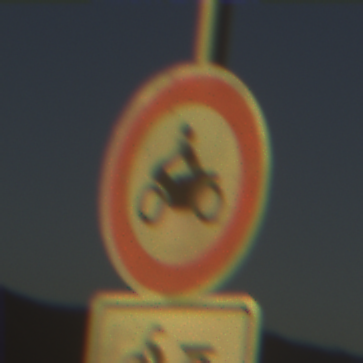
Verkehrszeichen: VerbotKraftraeder
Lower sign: EinspurigeFahrzeugeFrei2
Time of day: SunriseSunset
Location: Outdoor (Nature)
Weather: Clear
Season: NotSpecified
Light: Natural